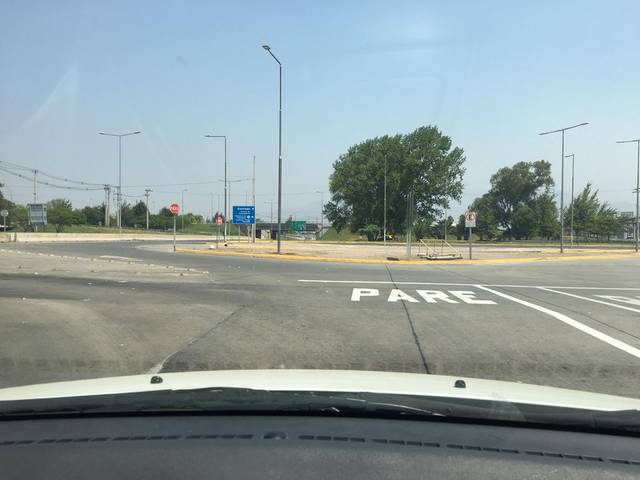
Region: Chile
Coordinates: -33.411, -70.791